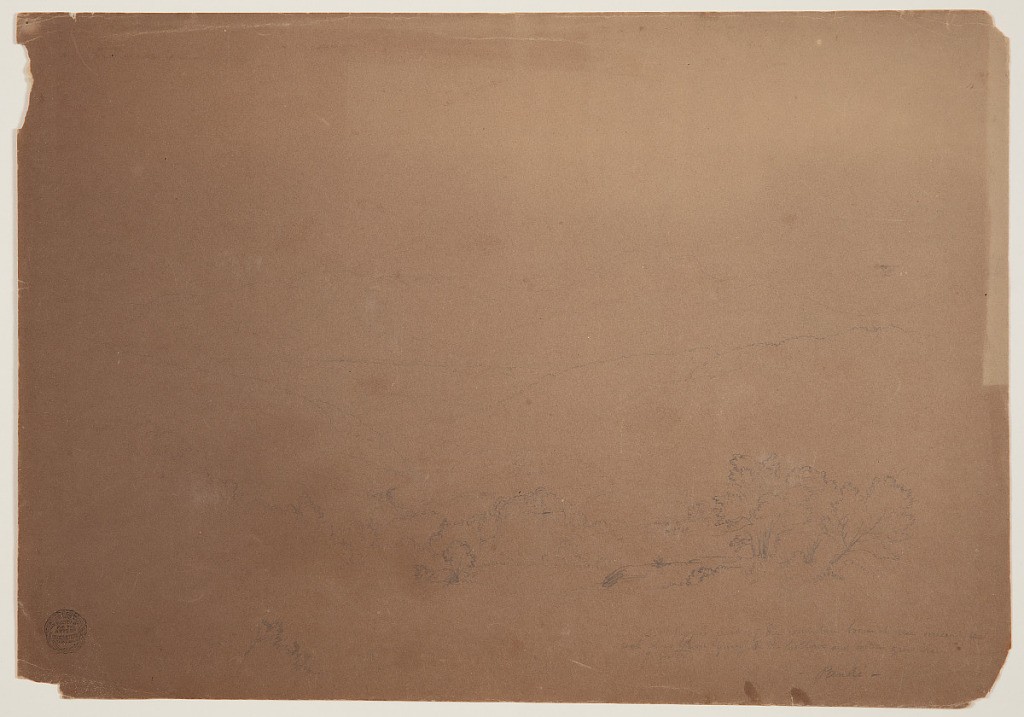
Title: Valley Near Pandi, Colombia
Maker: Frederic Edwin Church, American, 1826–1900
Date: July 1853
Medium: Graphite on tan wove paper
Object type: Drawing
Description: Landscape sketch showing view of mountains terrain near Pandi, Colombia. Trees and rocks inhabit grassy hillside in foreground while, in the middle distance, a steep and wooded river valley is visible. Wooded hillsides rise on either side of the valley. Distant mountain range comprises background.

Verso: Partial landscape sketch showing outline of mountainous horizon as well as two trees in foreground.